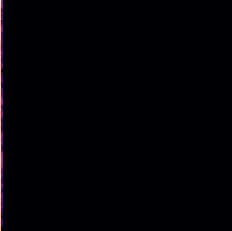
Sound class: Sea waves